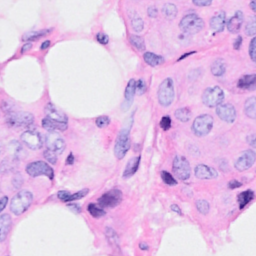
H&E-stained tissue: Breast